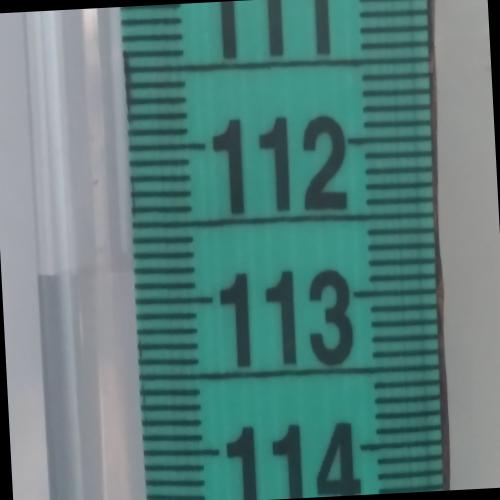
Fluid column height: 112.8 cm